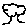
Label: tree